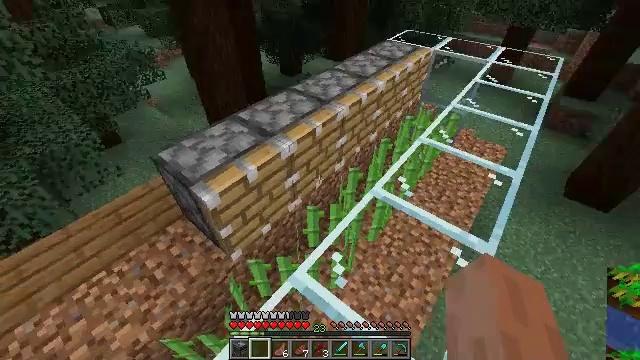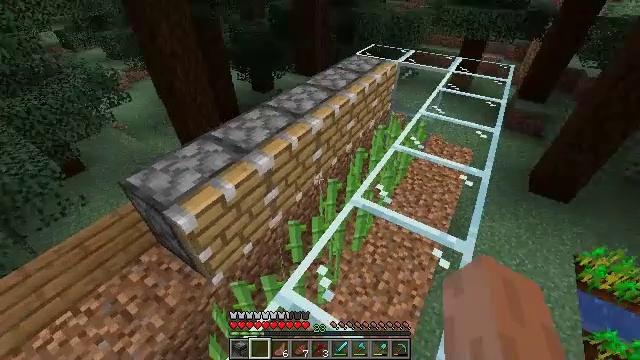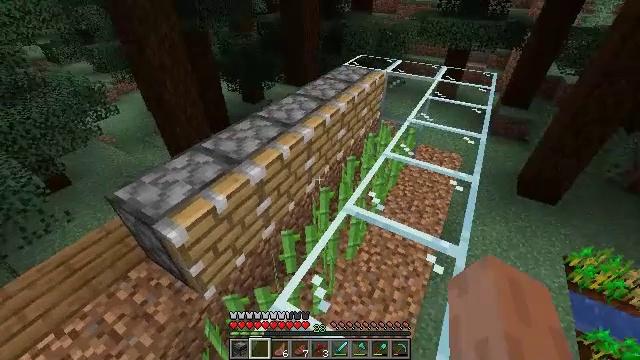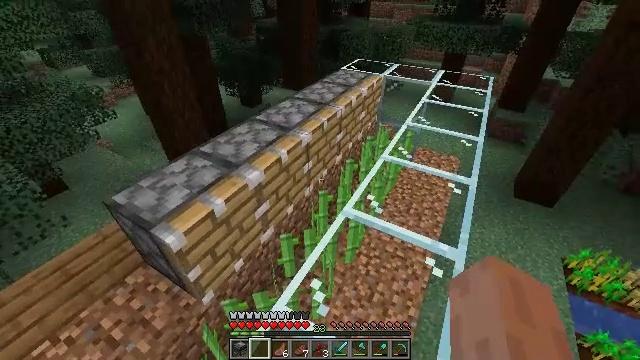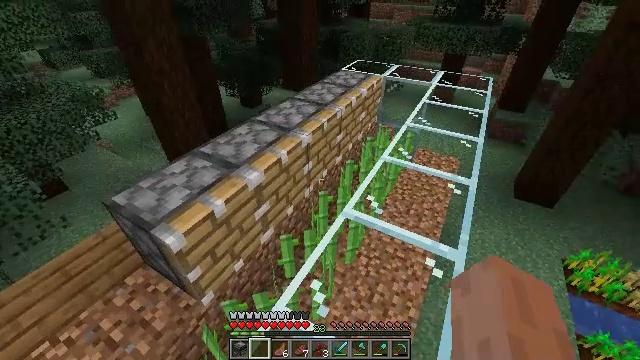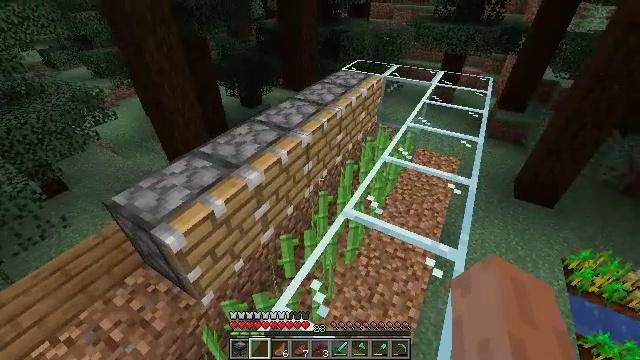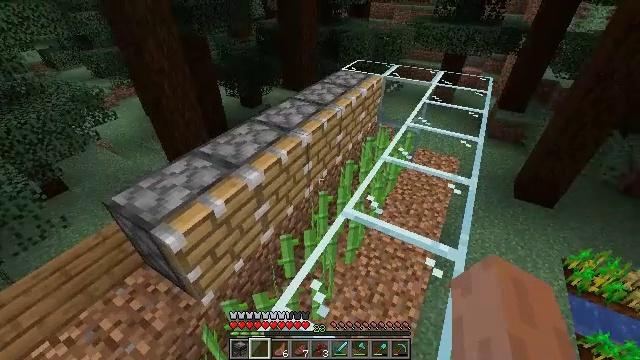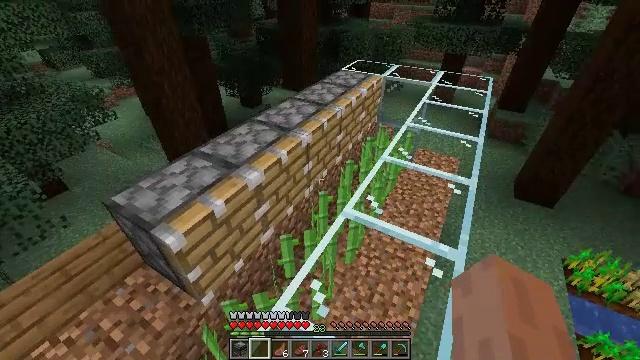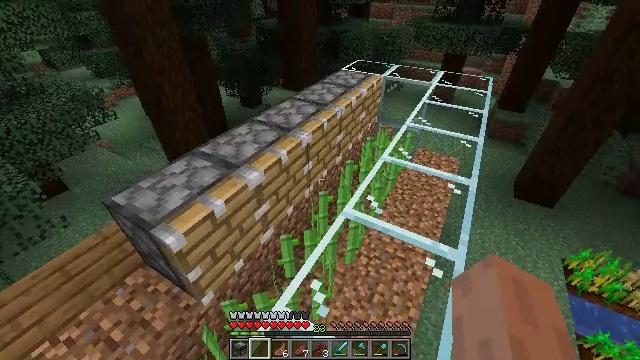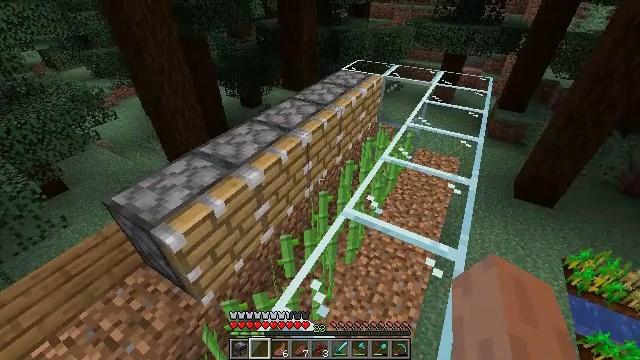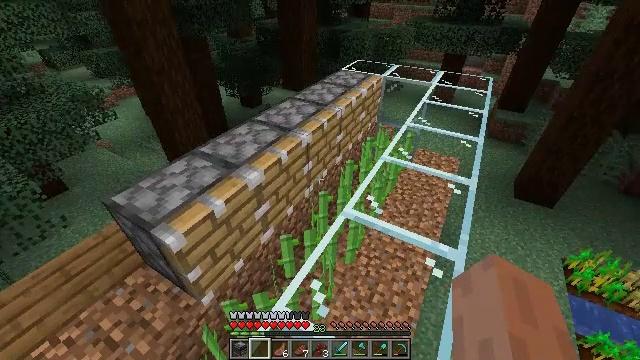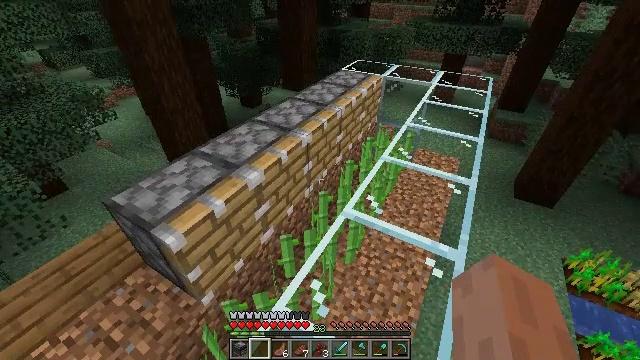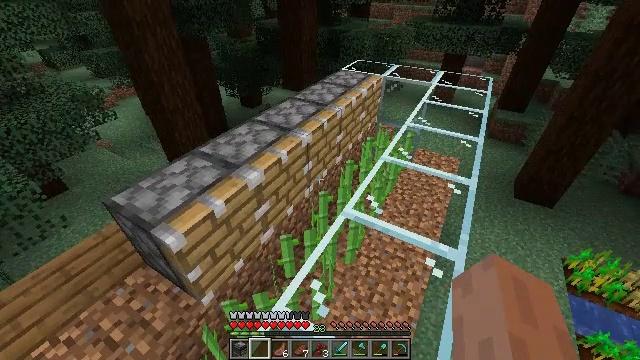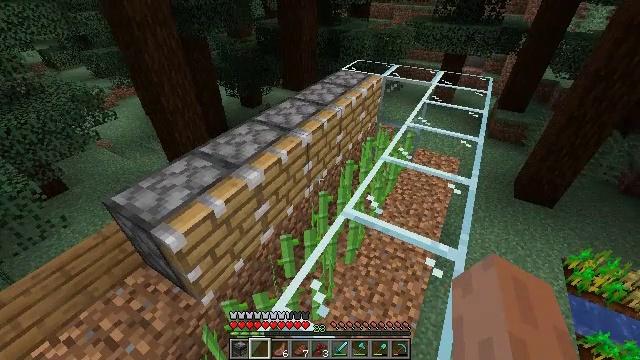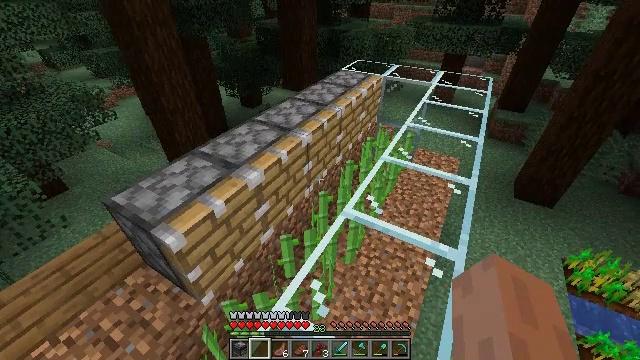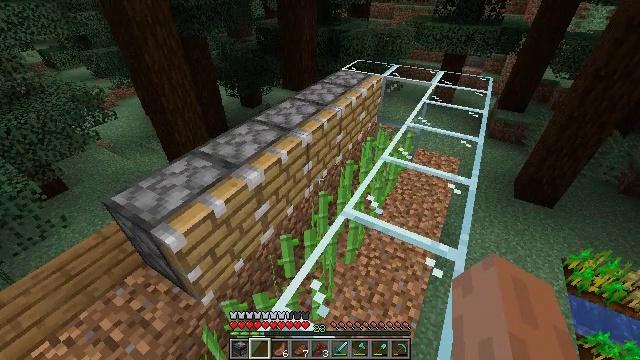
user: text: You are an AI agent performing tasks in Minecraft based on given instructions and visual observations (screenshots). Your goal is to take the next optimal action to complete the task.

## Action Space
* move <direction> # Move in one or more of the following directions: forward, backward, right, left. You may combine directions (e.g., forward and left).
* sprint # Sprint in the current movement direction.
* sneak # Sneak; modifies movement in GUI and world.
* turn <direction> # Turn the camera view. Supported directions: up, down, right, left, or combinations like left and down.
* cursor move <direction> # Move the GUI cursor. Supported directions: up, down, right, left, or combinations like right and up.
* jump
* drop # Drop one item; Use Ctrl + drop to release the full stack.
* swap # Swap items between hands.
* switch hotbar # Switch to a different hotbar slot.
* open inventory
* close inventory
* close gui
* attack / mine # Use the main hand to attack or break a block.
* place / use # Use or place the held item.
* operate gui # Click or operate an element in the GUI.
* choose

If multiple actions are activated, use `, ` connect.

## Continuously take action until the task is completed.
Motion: motion action
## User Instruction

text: Use the crafting table to craft a piston.
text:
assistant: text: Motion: turn right and up
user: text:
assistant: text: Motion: turn right and up
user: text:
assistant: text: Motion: no_op
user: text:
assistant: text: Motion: no_op
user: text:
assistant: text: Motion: no_op
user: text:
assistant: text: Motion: no_op
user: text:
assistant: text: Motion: no_op
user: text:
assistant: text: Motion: no_op
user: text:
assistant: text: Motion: no_op
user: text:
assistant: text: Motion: no_op
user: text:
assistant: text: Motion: no_op
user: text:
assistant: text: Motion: no_op
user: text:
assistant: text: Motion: no_op
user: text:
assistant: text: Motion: no_op
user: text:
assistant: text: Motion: no_op
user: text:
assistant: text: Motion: no_op
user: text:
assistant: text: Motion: no_op
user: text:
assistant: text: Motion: no_op
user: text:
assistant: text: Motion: no_op
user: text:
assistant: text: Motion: no_op
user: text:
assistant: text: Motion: no_op
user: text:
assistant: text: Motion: no_op
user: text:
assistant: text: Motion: no_op
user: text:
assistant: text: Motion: no_op
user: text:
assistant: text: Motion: no_op
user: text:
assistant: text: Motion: no_op
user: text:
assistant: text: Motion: no_op
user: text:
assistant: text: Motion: no_op
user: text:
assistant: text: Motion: no_op
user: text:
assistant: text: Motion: no_op